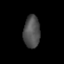
Tissue: lung
Cell type: Myeloid cells
Senescence score: 0.6044
Nuclear area (px): 517
Mean DAPI intensity: 79.576